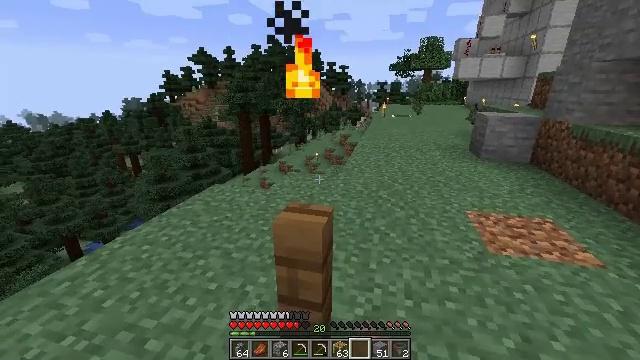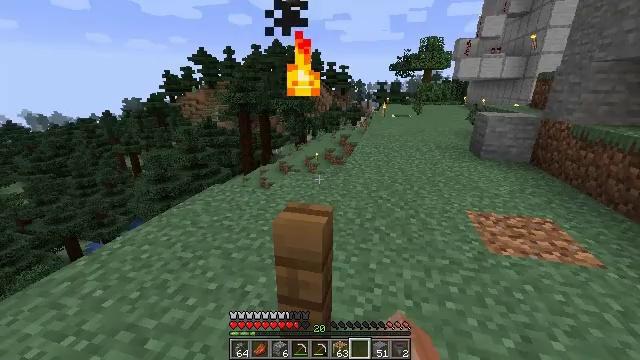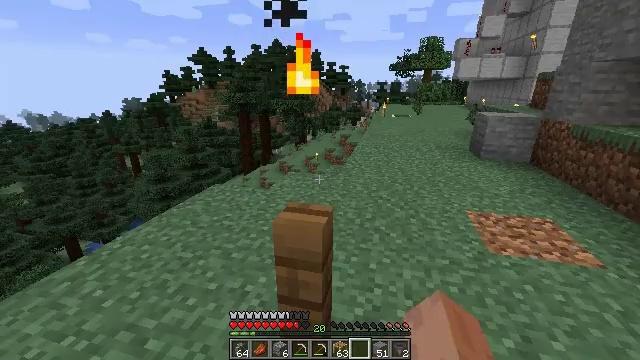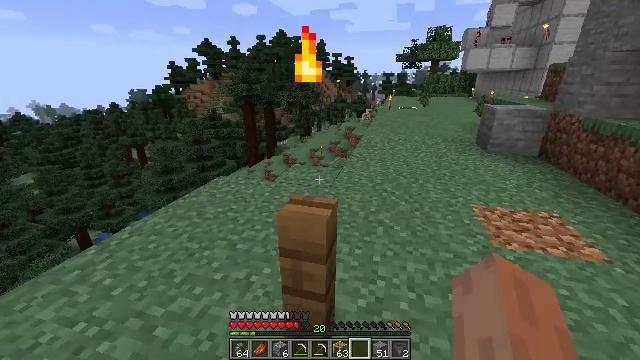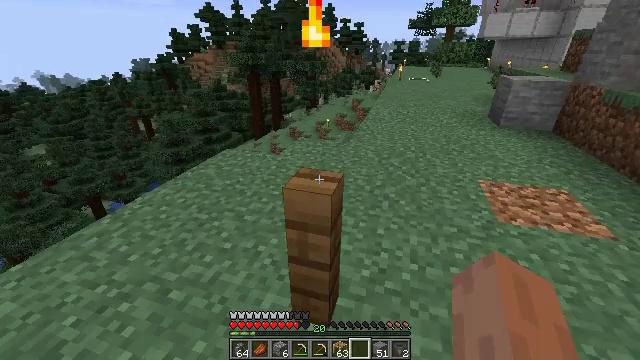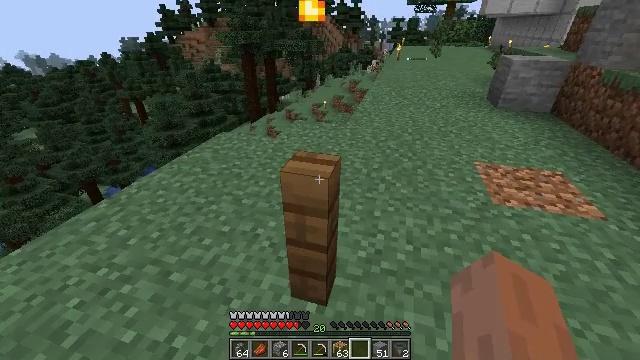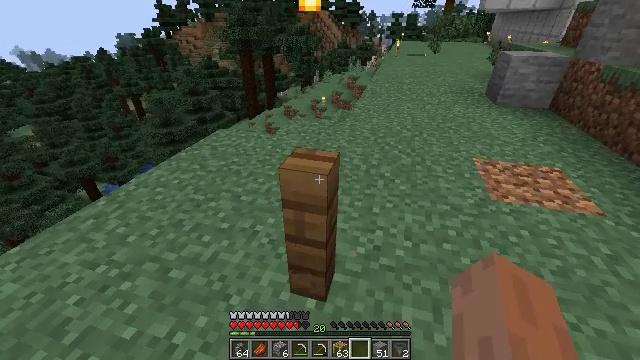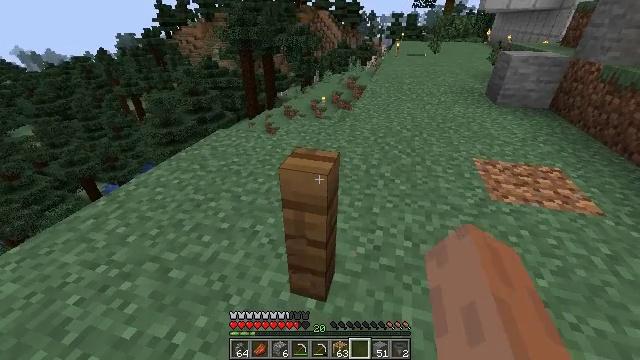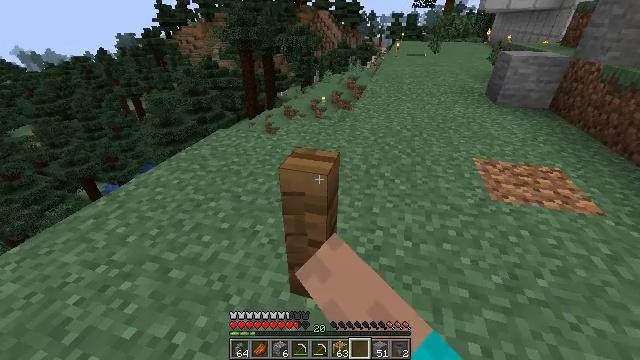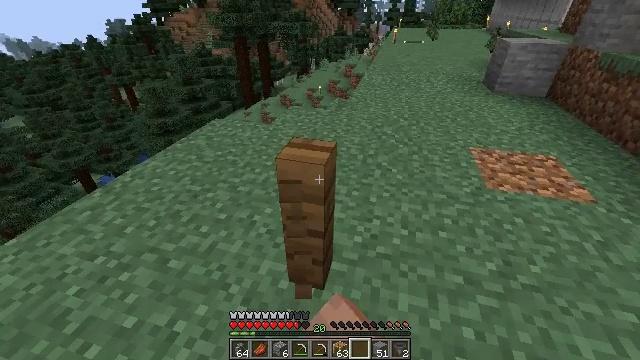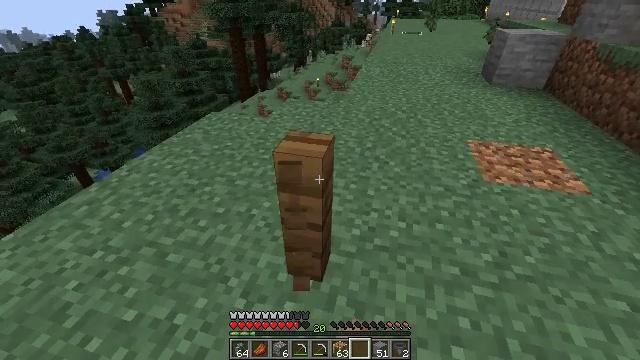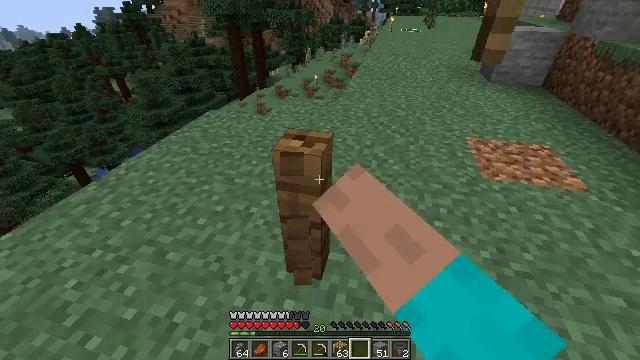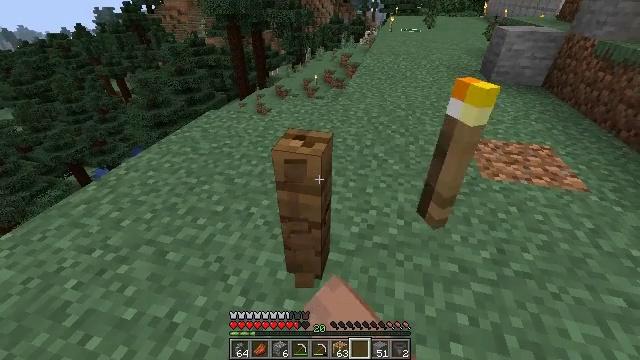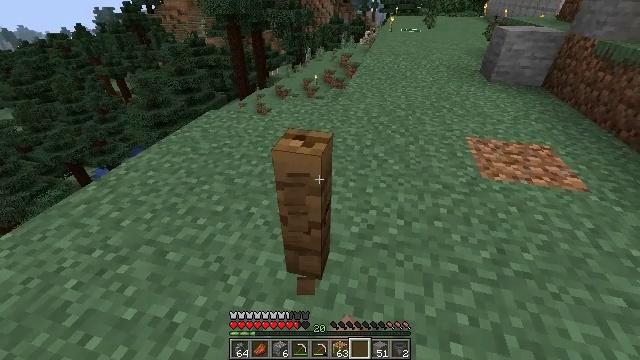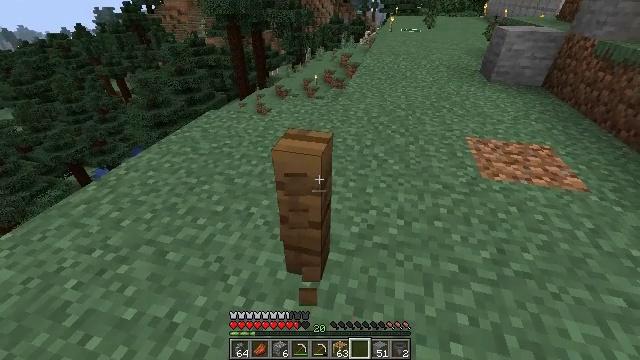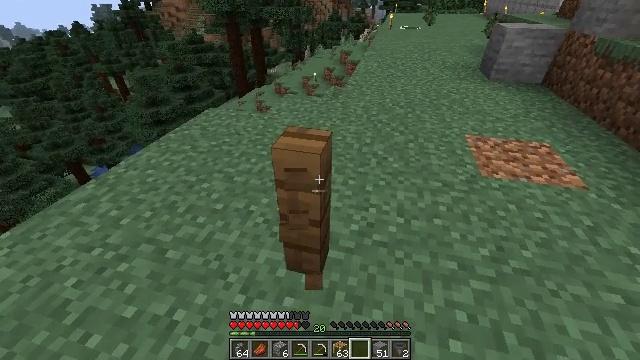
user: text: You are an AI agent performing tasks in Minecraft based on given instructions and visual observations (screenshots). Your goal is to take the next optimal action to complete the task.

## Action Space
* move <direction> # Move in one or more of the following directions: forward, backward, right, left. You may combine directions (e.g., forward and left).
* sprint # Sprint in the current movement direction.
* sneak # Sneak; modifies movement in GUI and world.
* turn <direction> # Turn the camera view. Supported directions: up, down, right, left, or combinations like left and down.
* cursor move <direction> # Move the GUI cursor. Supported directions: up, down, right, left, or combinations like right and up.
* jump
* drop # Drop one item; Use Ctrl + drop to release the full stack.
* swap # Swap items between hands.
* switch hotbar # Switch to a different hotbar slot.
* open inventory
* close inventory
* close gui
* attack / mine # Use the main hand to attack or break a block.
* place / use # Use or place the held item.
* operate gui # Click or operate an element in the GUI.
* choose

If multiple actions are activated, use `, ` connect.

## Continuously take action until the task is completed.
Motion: motion action
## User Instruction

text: Break the spruce fence to collect it.
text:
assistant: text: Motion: no_op
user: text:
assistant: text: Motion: no_op
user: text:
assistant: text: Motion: turn left and down
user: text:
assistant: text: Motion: turn left and down
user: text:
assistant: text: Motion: turn down
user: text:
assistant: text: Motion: attack / mine
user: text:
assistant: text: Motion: attack / mine
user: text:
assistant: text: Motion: attack / mine
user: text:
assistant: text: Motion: turn down, attack / mine
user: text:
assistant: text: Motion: turn down, attack / mine
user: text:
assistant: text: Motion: attack / mine
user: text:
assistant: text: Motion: attack / mine
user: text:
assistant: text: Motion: attack / mine
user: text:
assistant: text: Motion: no_op
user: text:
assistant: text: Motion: no_op
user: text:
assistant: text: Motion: no_op
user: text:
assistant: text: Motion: no_op
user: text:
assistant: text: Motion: no_op
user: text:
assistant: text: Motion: no_op
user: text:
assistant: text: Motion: no_op
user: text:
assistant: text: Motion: no_op
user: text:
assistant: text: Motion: no_op
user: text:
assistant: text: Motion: no_op
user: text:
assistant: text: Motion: no_op
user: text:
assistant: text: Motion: no_op
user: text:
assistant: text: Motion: no_op
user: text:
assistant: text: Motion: no_op
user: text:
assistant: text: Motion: no_op
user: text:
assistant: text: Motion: no_op
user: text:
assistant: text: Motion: attack / mine